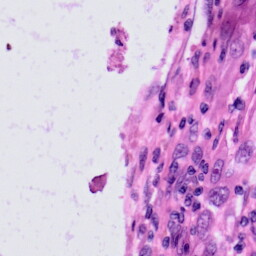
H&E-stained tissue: Skin